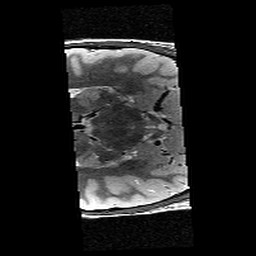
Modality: T2w
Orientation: axial
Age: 12
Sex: male
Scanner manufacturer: siemens
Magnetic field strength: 3 T
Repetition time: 8.46 s
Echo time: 0.067 s